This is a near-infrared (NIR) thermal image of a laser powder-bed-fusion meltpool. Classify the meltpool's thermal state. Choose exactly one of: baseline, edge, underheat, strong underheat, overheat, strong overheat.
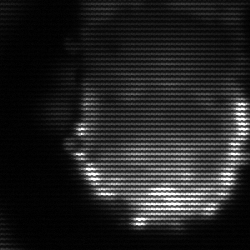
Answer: baseline